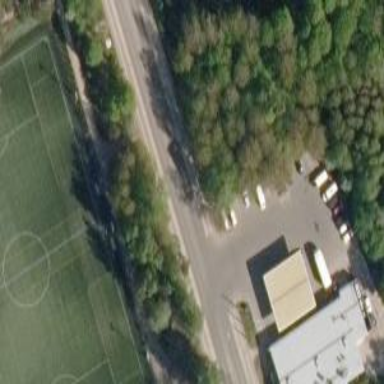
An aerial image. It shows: Asphalt road designated for service vehicles.